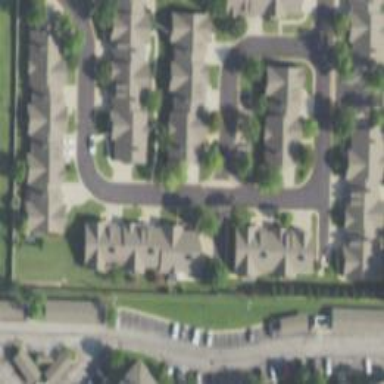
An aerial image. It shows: Living street.